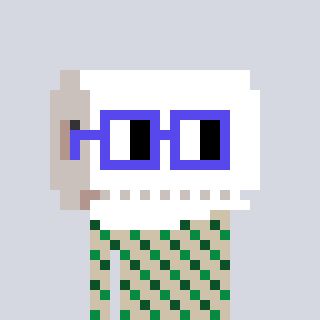
a pixel art character with square blue glasses, a toiletpaper-full-shaped head and a bege-colored body on a cool background